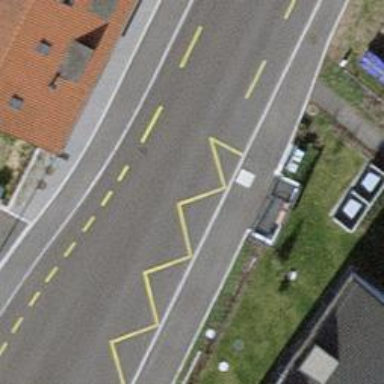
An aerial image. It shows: Bus stop with designated public transport stop position.